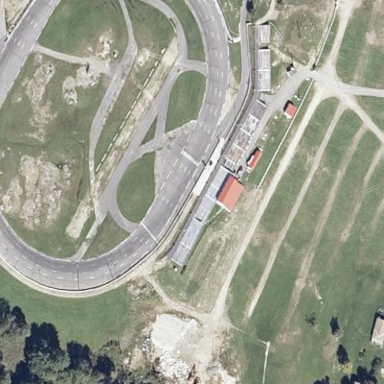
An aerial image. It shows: Asphalt raceway designed for motor sports.